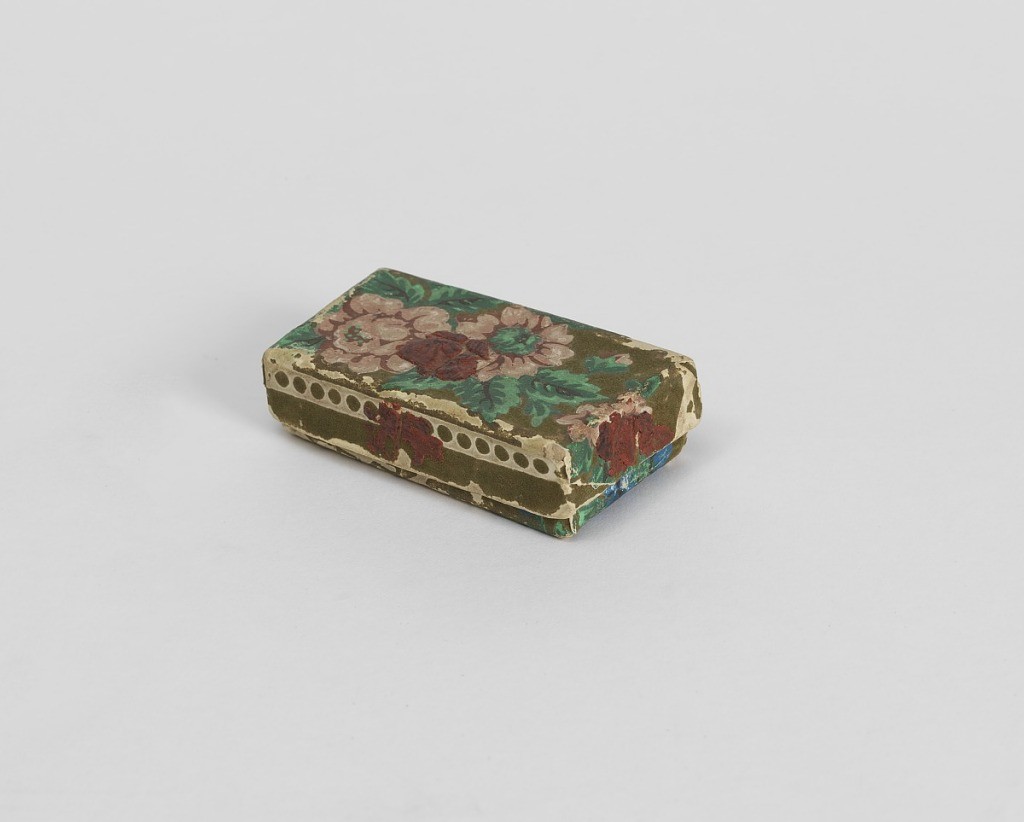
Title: Box
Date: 1836
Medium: Block-printed paper, pasteboard support
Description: a) Is located in Applied Arts Dept. Rectangular box, slightly curved, with rounded corners and hinged cover. Guilloche pattern with rosettes in niello on cover and bottom, diaper pattern on sides. Inside gilt. Marks: St. George, maker's initials "F.L.", silver content 84, and date 1836. b,c) Rectangular box and cover. Glossy or satin white ground and flocking, block printed in shades of pink, blue and green distemper colors. Remains of a red wax seal on the cover.